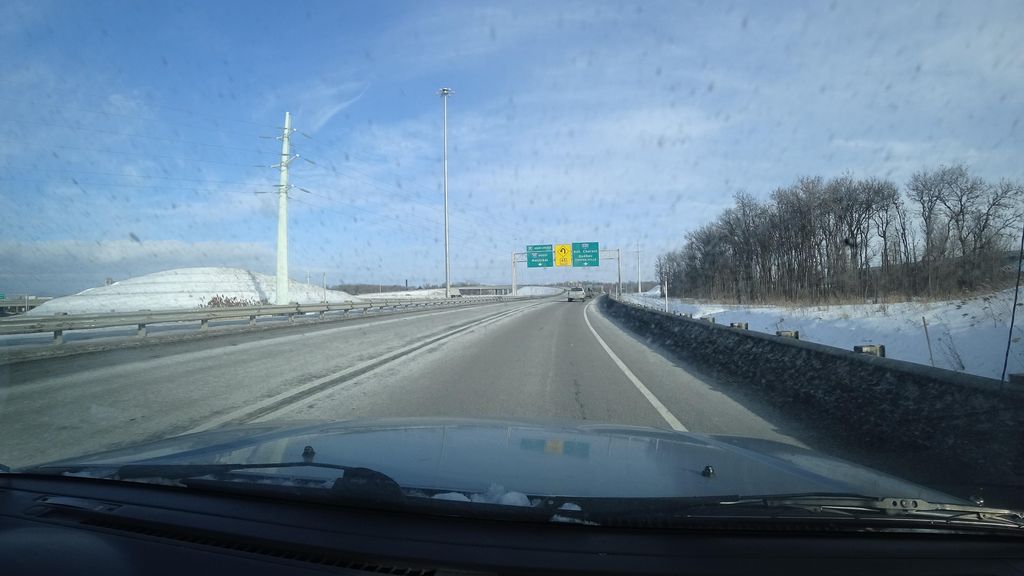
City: quebec_city